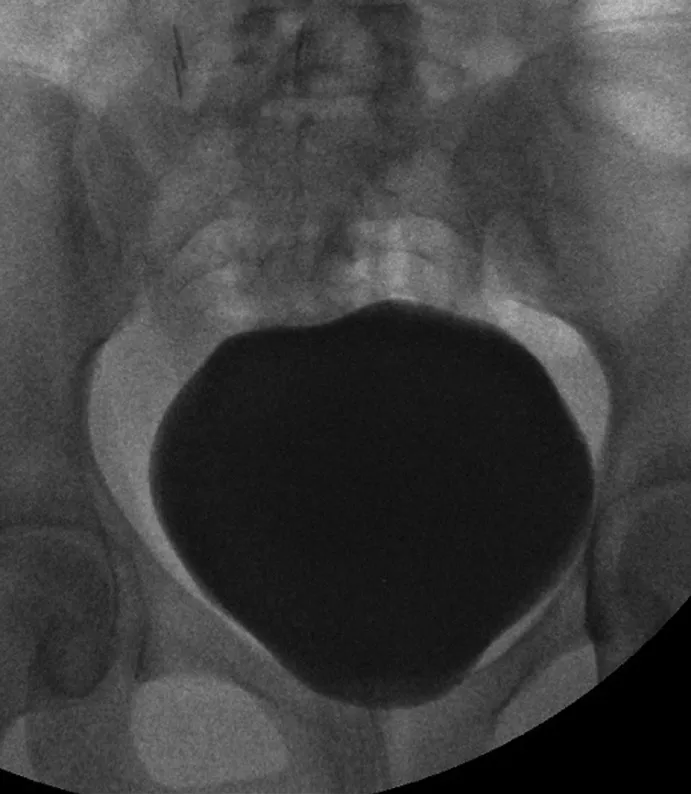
Normal looking bladder on videourodynamic study.
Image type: radiology (x_ray)